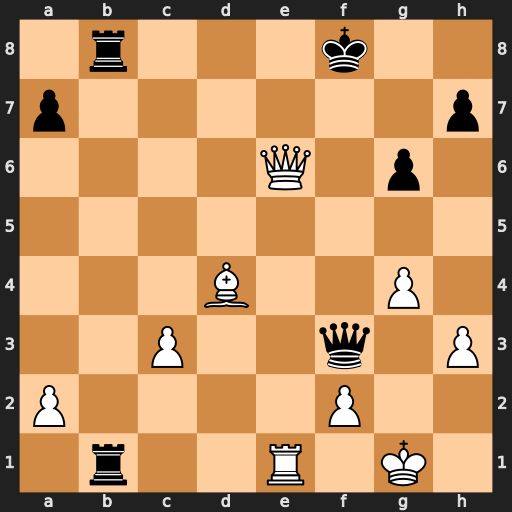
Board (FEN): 1r3k2/p6p/4Q1p1/8/3B2P1/2P2q1P/P4P2/1r2R1K1
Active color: w
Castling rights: -
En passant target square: -
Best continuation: Qe7+ Kg8 Qg7#